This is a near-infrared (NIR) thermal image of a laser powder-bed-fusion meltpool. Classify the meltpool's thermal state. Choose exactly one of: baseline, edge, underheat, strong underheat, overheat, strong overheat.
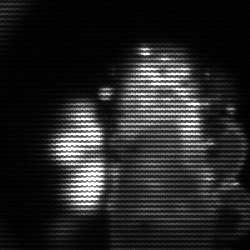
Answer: strong underheat